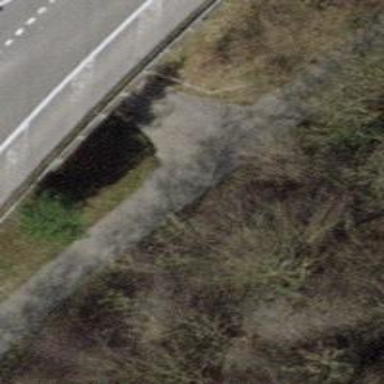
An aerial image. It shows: Footway tunnel with asphalt surface.